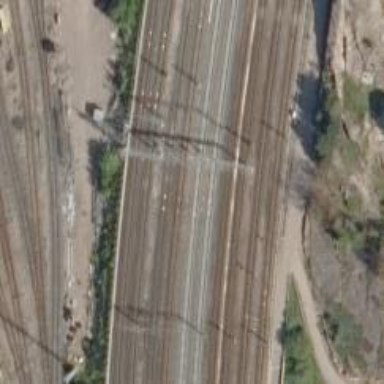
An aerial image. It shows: Railway signal.